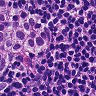
Metastatic tissue present: yes